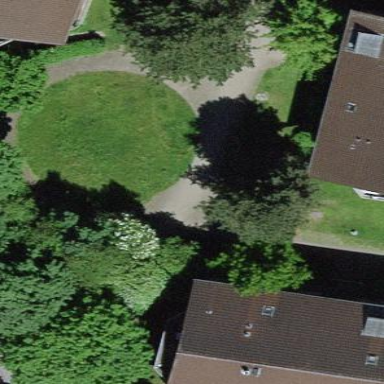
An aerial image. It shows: Cobblestone path.